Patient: sex M, age 62
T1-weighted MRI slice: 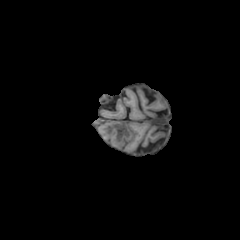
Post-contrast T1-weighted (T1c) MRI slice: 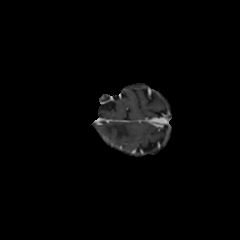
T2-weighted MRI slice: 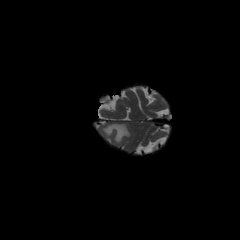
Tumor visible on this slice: yes
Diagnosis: Glioblastoma, IDH-wildtype
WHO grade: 4